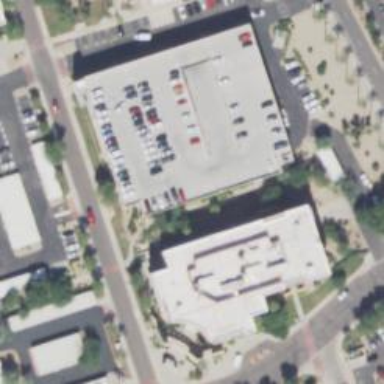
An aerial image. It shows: Clinic building offering healthcare services.